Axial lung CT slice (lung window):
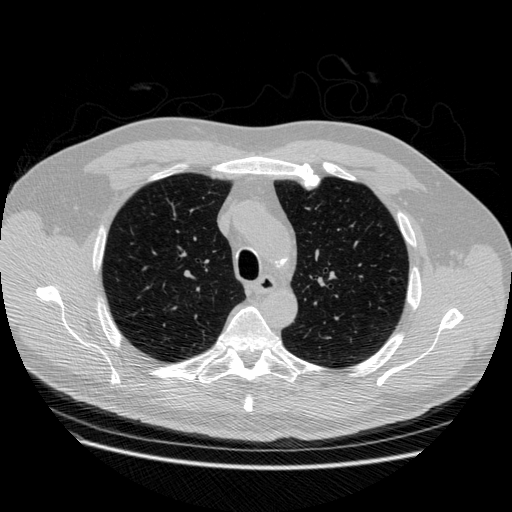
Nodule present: no